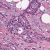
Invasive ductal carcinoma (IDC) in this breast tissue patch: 1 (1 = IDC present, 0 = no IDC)